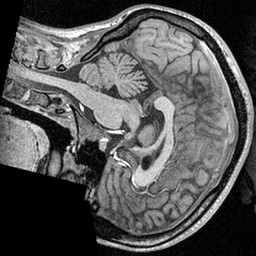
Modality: T1w
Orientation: sagittal